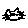
Label: cat